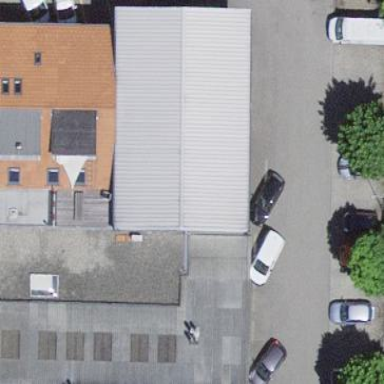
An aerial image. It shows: Commercial building.